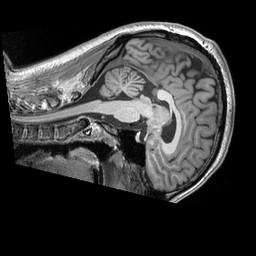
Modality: T1w
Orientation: sagittal
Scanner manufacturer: siemens
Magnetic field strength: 3 T
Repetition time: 2.53 s
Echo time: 0.00298 s